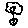
Label: flower